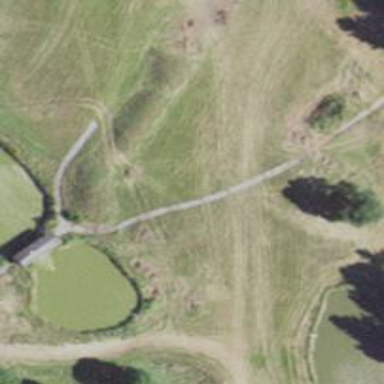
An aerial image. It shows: View of golf hole.